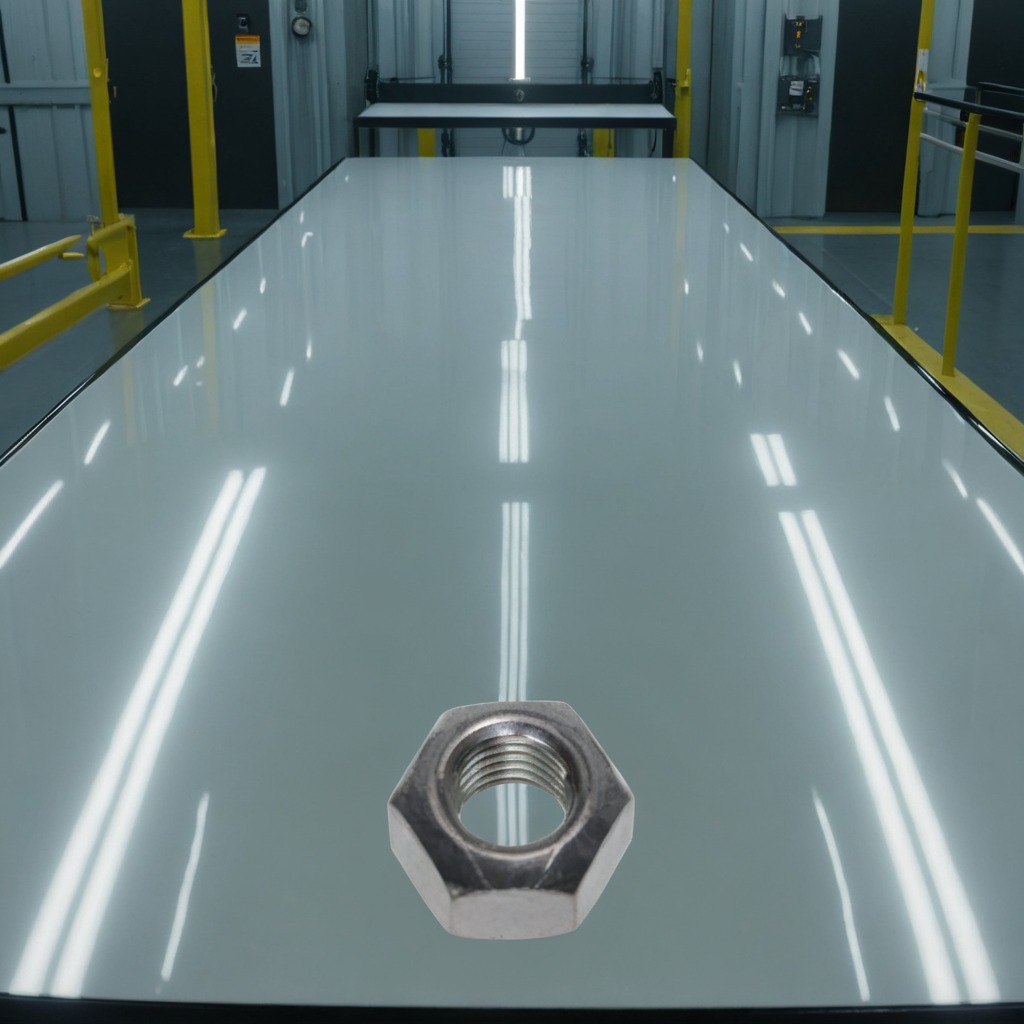
A metal nut is lying on the table.